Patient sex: M
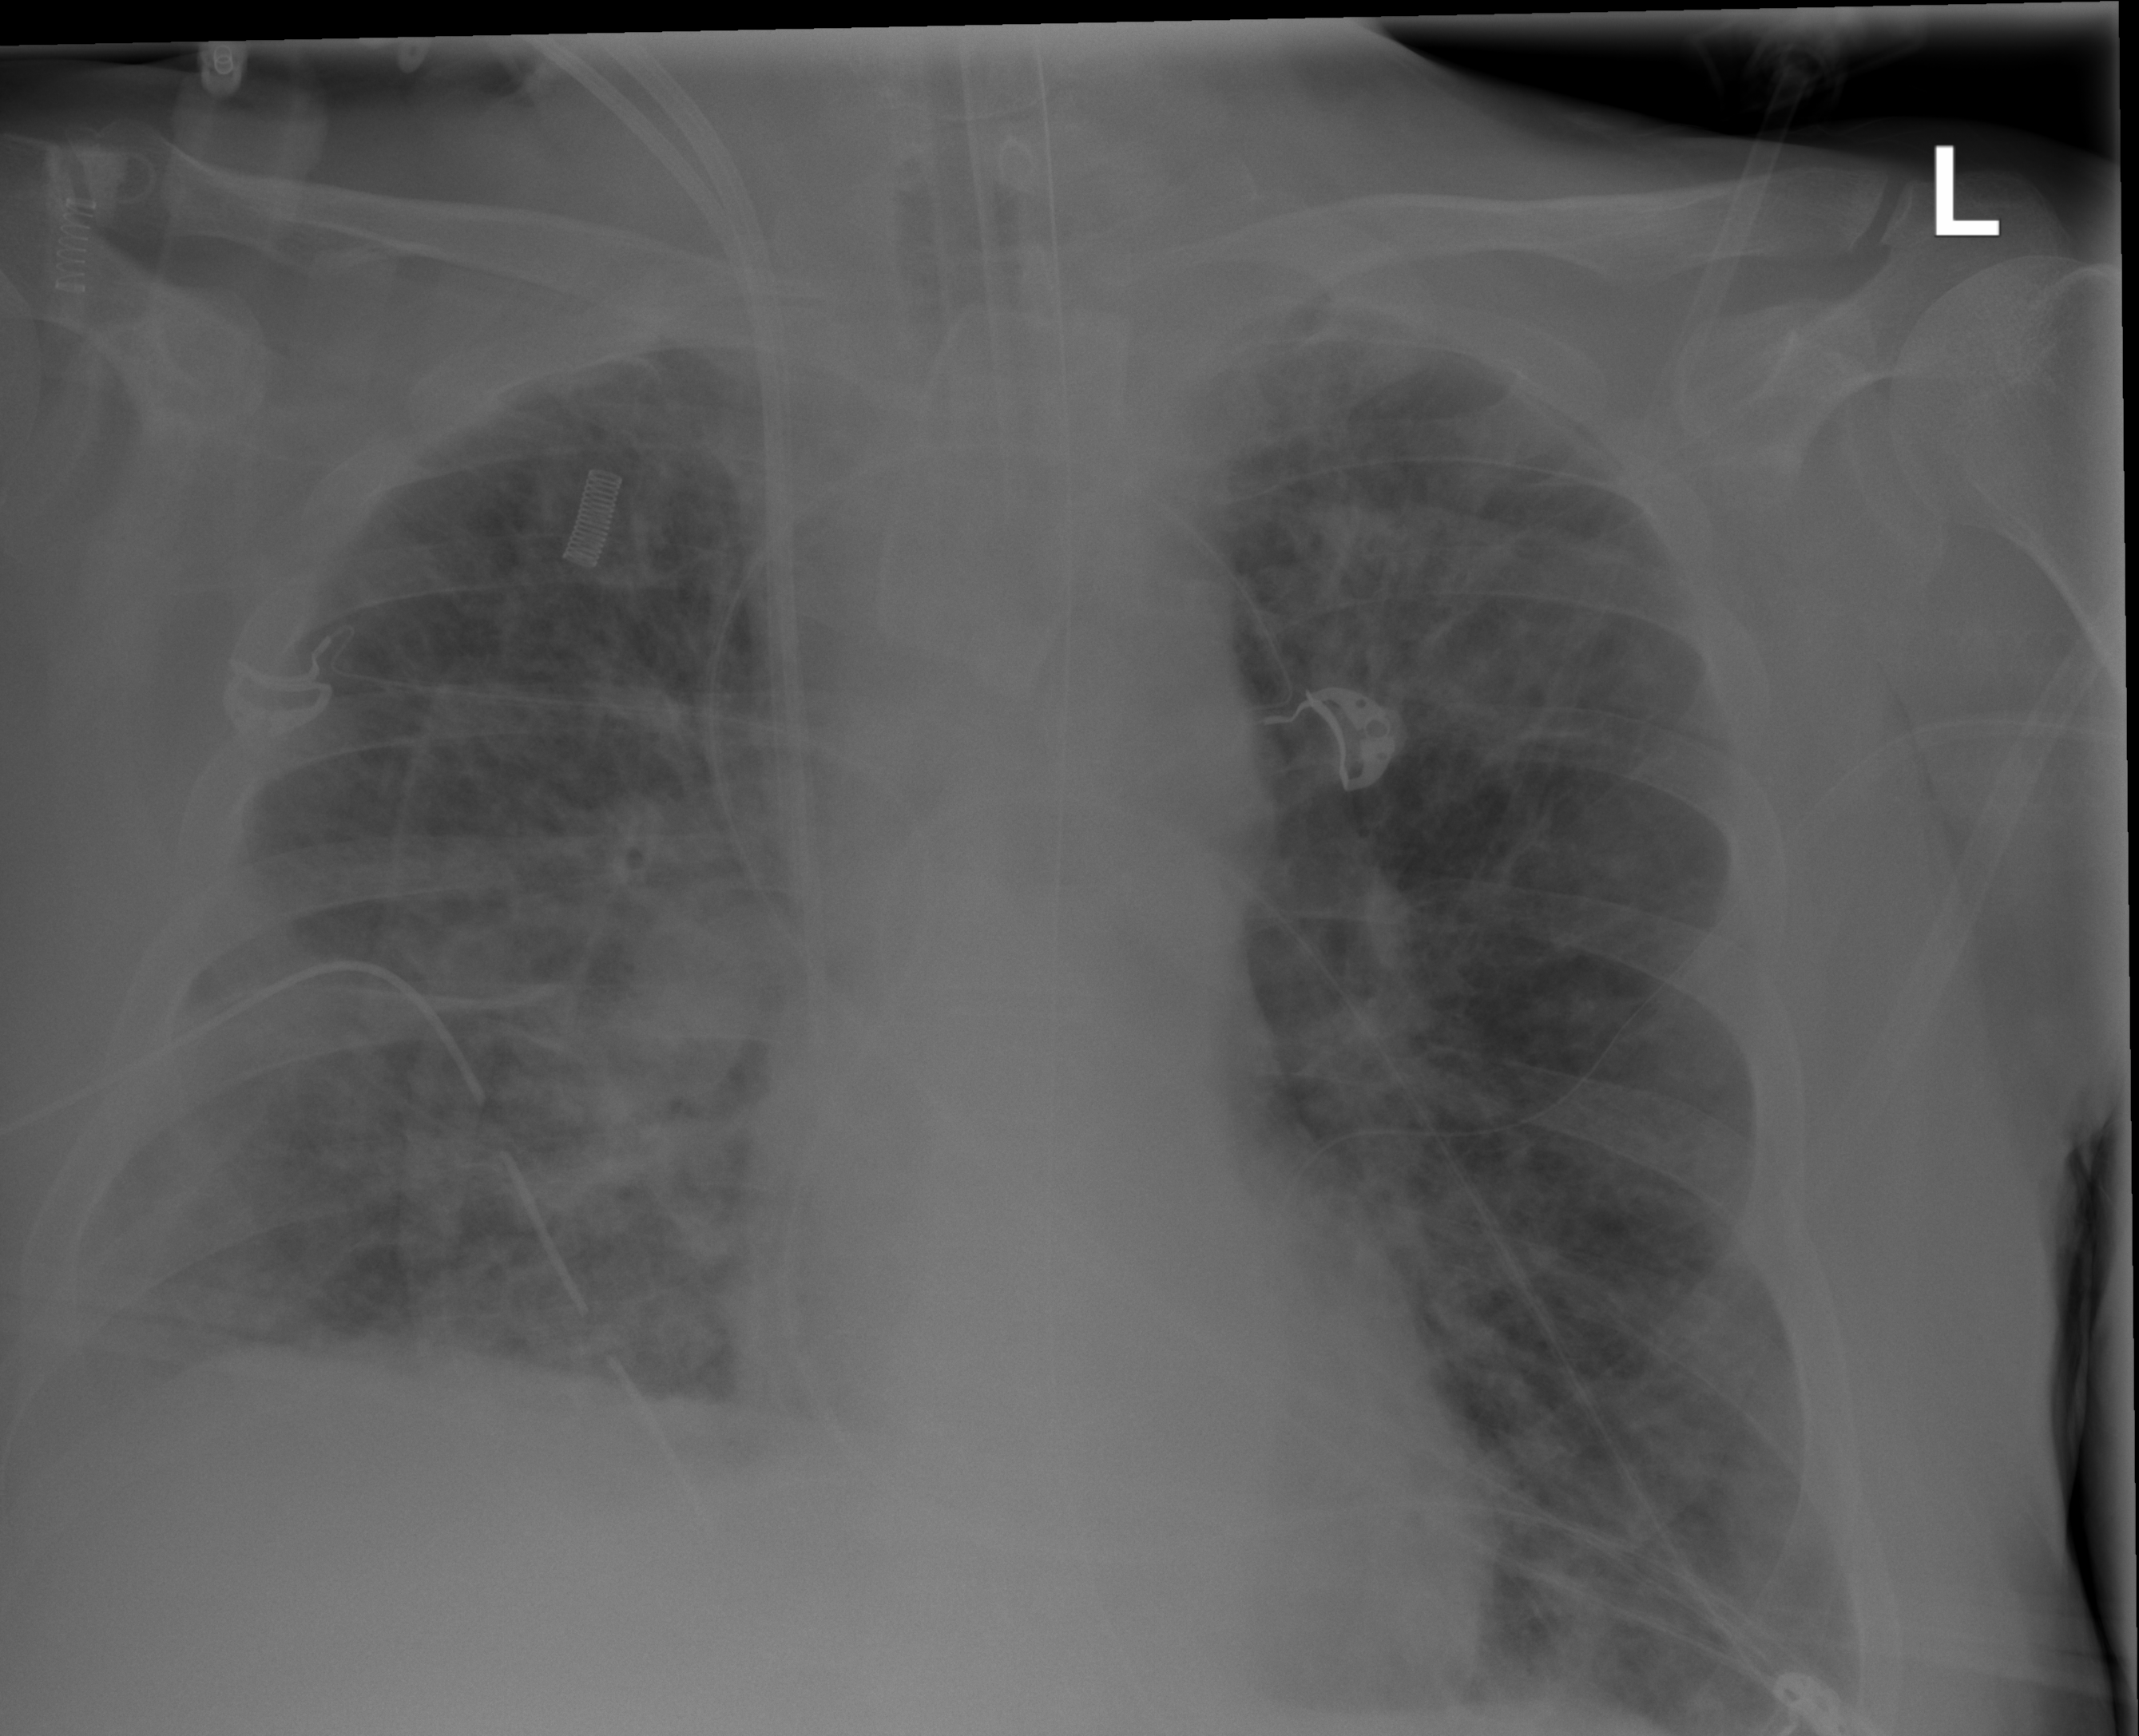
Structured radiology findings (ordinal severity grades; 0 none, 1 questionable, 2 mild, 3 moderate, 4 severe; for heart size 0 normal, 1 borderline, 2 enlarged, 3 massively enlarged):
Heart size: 0
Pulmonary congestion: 2
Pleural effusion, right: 0
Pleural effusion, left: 2
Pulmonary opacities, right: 3
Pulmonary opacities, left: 2
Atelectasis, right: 0
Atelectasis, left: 2